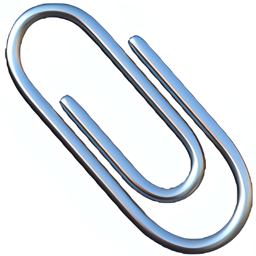
Name: paperclip
Emoji: 📎
Group: Objects
Sub-group: office